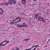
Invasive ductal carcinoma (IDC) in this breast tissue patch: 1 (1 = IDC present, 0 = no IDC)